Question: I using an imageview for button.
For normal state it is simple red color image with text on it , in pressed state i want to change the opacity of image.

Now in press state i want to decrease the opacity of this image .
To do so the option i know is
1. create an other image with required opacity and use selector to get the effect
2. use color codes for both the states in selector ;
But here i already have one image state as image , for the next state i want to decrease the opacity in this image only .
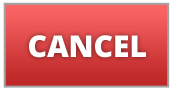
Answer: '''
button.setOnTouchListener(this);
'''
'''
@Override
public boolean onTouch(View v, MotionEvent event) {
if (v == button) {
if (event.getAction() == MotionEvent.ACTION_DOWN) {
v.setAlpha(0.5f);
} else {
v.setAlpha(1f);
}
}
return false;
}
'''